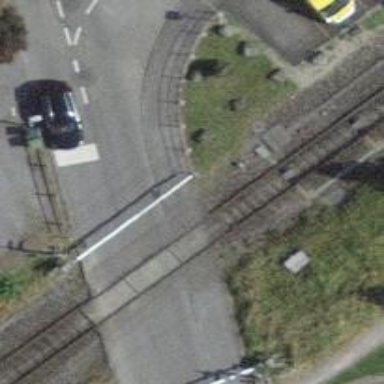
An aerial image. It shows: Single-track electrified railway with contact line.